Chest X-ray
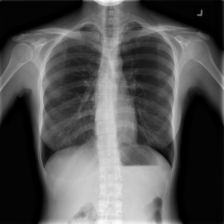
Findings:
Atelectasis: negative
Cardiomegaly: negative
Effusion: negative
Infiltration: negative
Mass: negative
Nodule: negative
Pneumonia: negative
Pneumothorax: negative
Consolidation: negative
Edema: negative
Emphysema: negative
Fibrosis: negative
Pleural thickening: negative
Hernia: negative